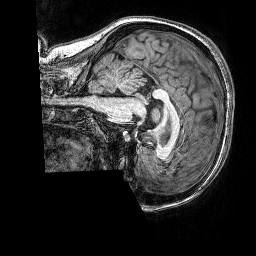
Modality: T1w
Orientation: sagittal
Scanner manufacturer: siemens
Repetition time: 2.5 s
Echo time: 0.00341 s